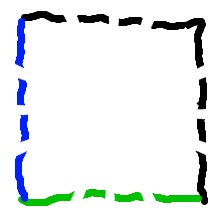
Shape: square